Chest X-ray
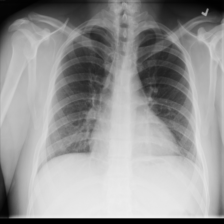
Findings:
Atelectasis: negative
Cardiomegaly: negative
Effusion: negative
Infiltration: negative
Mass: negative
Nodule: negative
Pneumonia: negative
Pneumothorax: negative
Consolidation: negative
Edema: negative
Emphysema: negative
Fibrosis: negative
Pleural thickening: negative
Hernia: negative